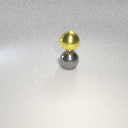
large gray metal sphere below large yellow metal sphere